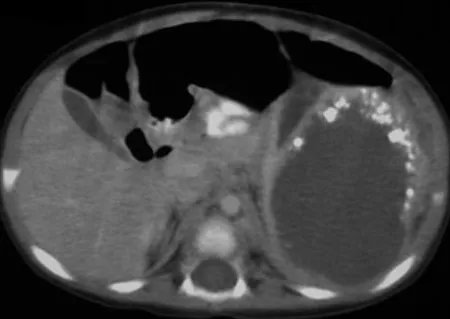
A, Peripheral coarse calcifications on CT.
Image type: radiology (ct)